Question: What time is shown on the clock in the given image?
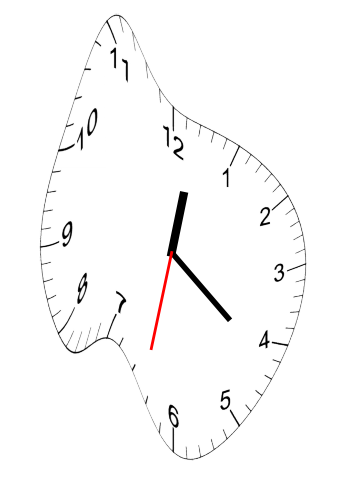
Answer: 12:21:32